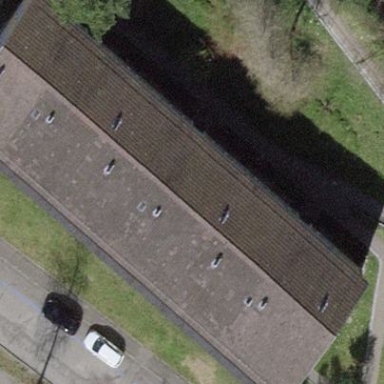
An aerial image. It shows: Flat-roofed apartment building.